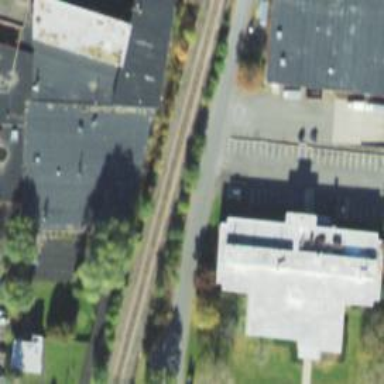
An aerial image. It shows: School building.